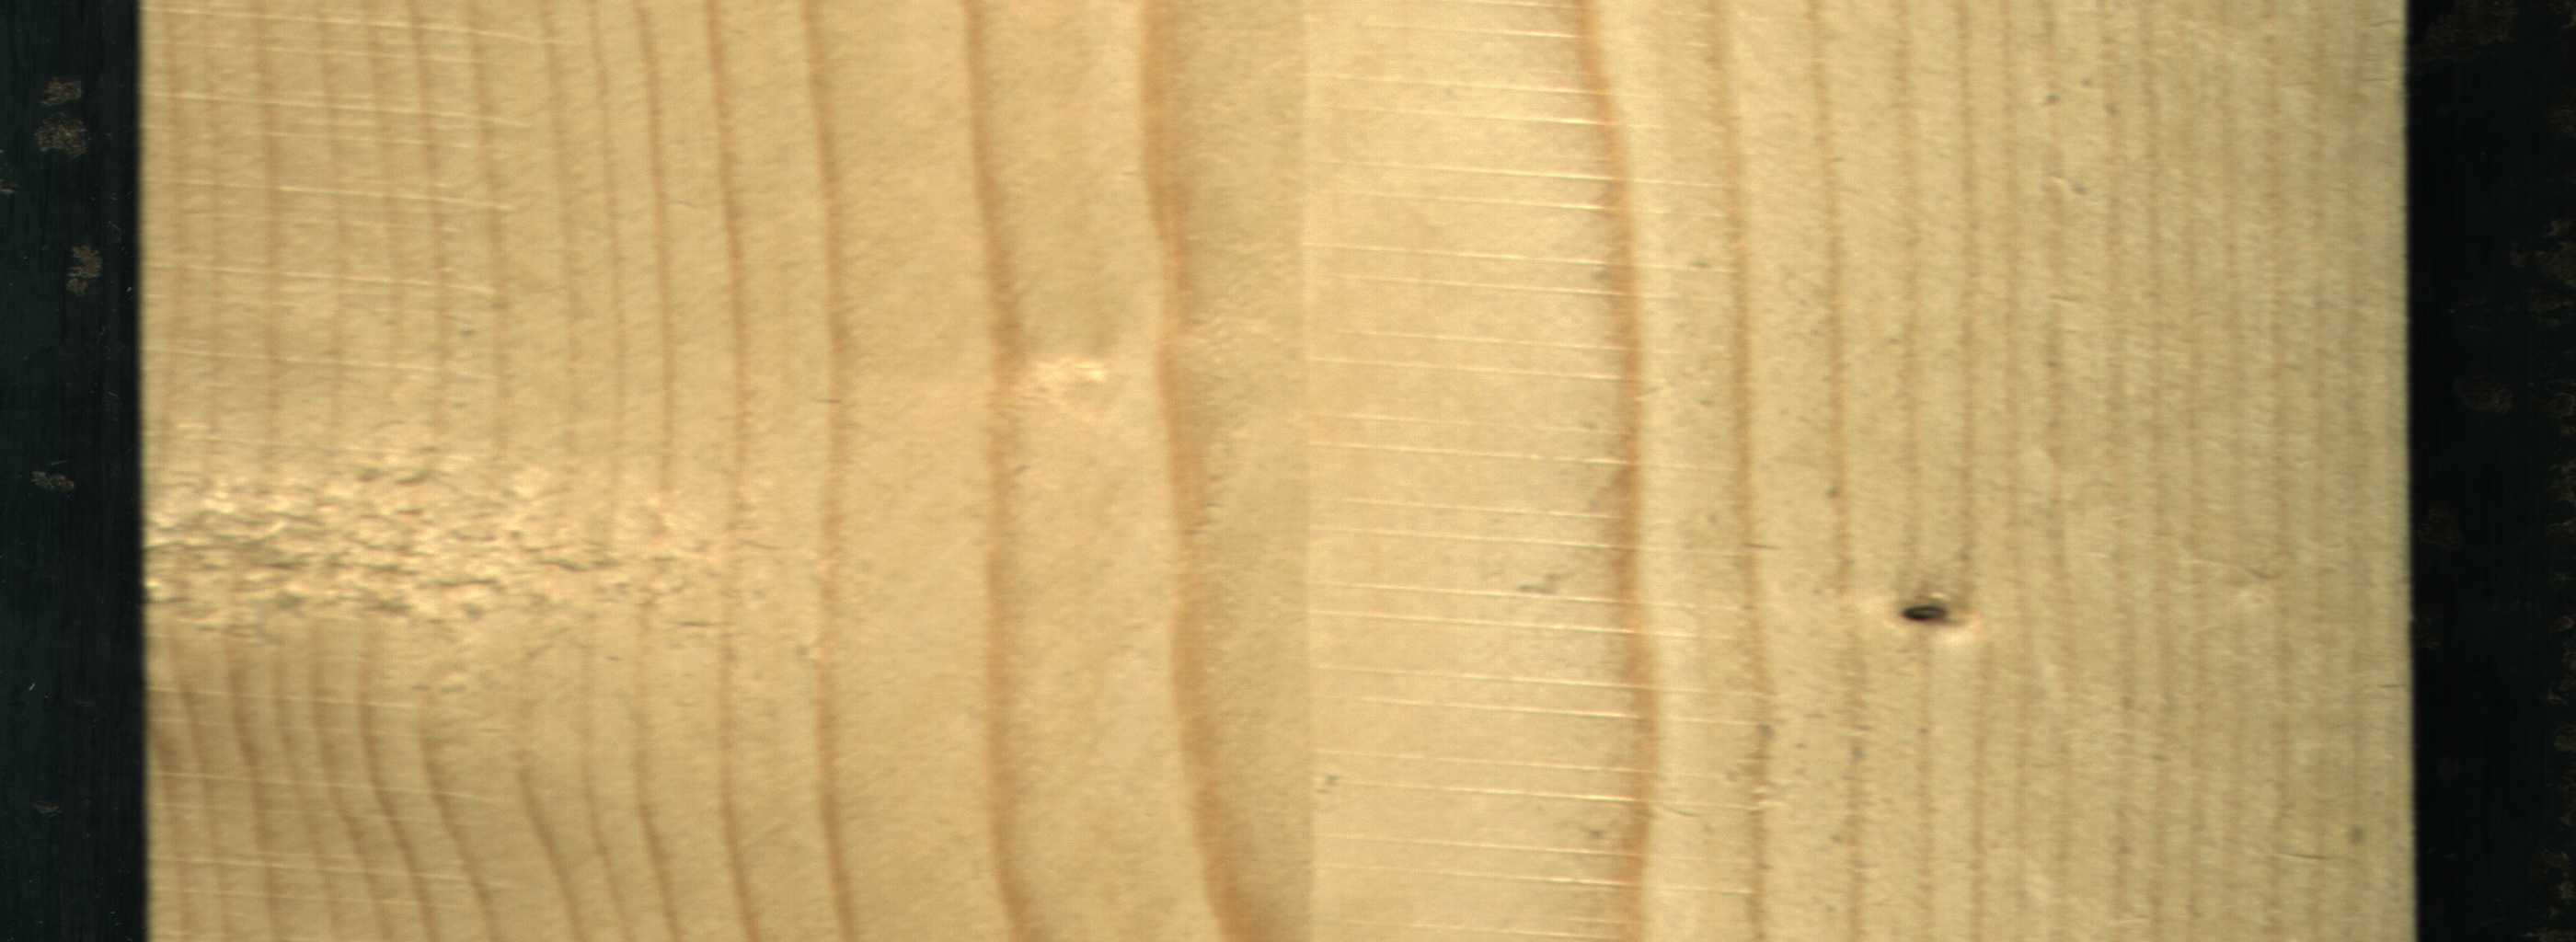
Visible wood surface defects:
Dead_Knot